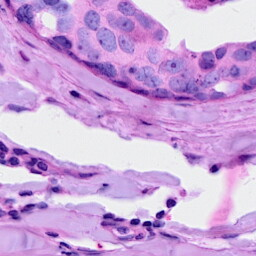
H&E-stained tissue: Breast